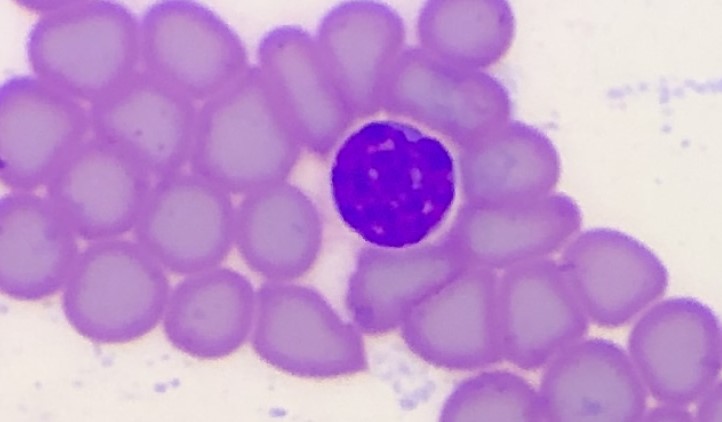
White blood cell type: Lymphocyte